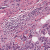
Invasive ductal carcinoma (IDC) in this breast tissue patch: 1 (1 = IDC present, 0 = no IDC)